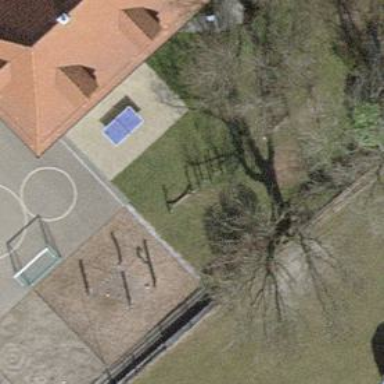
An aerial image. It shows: Playground area for leisure activities on the land.